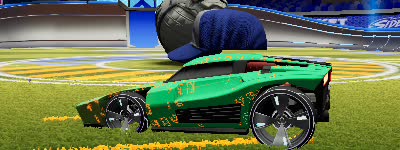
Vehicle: breakout